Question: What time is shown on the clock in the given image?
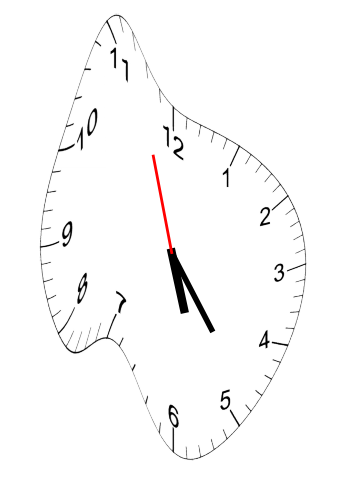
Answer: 05:23:57